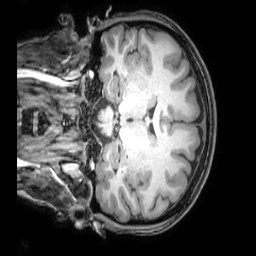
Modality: T1w
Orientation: coronal
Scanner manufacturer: philips
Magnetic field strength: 3 T
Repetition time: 0.008 s
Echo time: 0.0035 s